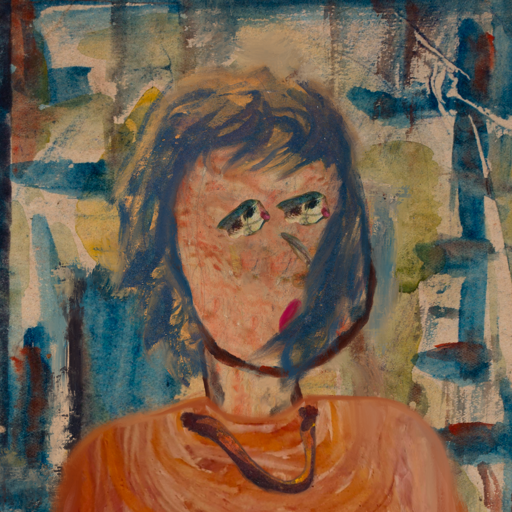
Background: Orphan, Head And Neck Side: Orphan, Face Side: Pipe, Bust: Pious_Lady, Hair Side: In_The_Sun, Head Accessory: Blank, Second Necklace: Comrade, Necklace: Blank, Baby: Blank